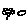
Label: flower